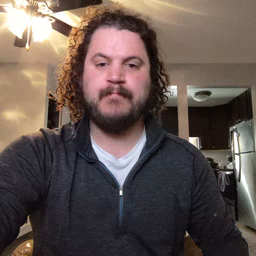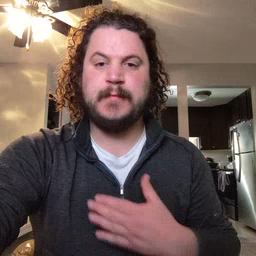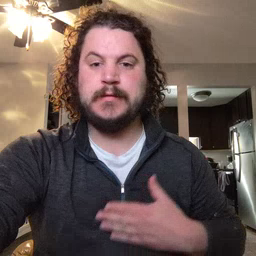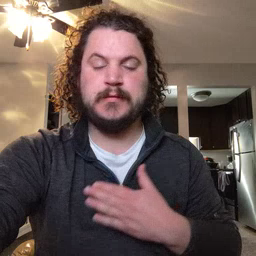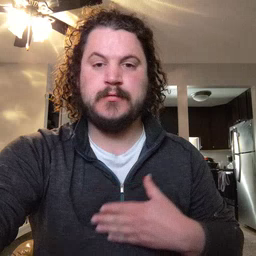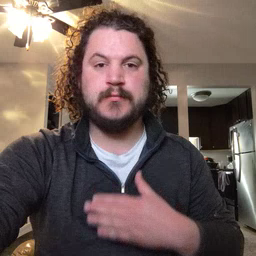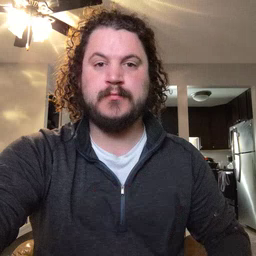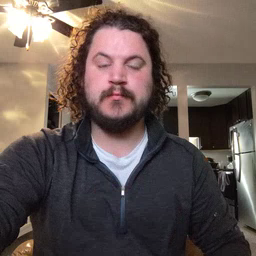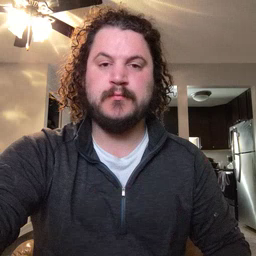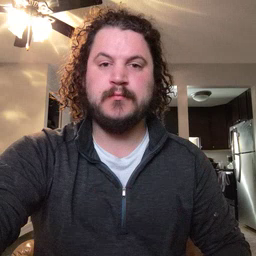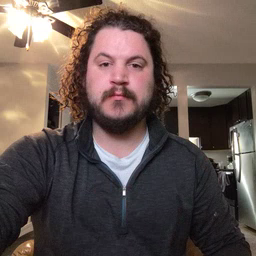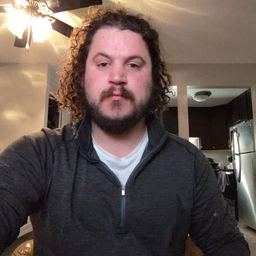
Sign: please